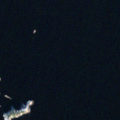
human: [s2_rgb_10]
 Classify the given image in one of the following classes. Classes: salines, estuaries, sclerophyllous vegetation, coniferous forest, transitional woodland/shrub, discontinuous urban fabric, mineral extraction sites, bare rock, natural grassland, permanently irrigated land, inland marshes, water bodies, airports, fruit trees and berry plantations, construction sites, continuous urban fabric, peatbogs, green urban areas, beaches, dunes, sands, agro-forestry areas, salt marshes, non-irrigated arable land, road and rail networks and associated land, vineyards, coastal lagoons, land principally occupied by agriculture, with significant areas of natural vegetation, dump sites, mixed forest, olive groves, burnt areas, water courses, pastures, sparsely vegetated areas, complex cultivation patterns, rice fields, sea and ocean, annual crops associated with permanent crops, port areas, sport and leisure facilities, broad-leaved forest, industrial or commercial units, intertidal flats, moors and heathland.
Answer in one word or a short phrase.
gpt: water bodies